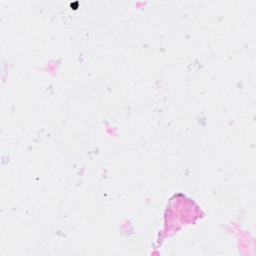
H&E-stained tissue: Breast